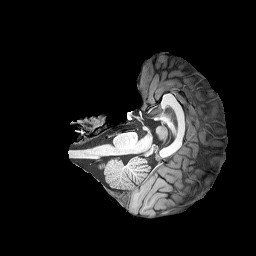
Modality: T1w
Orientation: axial
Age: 21
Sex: male
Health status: healthy